Question: Note, that it must work with different number of lines in UILabel - 1,2,3 etc.
I've already found <URL> for multiline labels, as it masks the whole layer and fades out all lines.
I tried to make another CALayer with position calculated to be in the position of last line with desired width and used CAGradientLayer as mask and add this layer as sublayer of UILabel, it worked for static objects, but i use this UILabel in UITableViewCell and when it's tapped - <URL>, because it uses background color of UILabel when view layout its subviews, and also something wrong with x position calculation:
'''
extension UILabel {
func fadeOutLastLineEnd() { //Call in layoutSubviews
guard bounds.width > 0 else { return }
lineBreakMode = .byCharWrapping
let tmpLayer = CALayer()
let gradientWidth: CGFloat = 32
let numberOfLines = CGFloat(numberOfLines)
tmpLayer.backgroundColor = UIColor.white.cgColor
tmpLayer.frame = CGRect(x: layer.frame.width - gradientWidth,
y: layer.frame.height / numberOfLines,
width: gradientWidth,
height: layer.frame.height / numberOfLines)
let tmpGrLayer = CAGradientLayer()
tmpGrLayer.colors = [UIColor.white.cgColor, UIColor.clear.cgColor]
tmpGrLayer.startPoint = CGPoint(x: 1, y: 0)
tmpGrLayer.endPoint = CGPoint(x: 0, y: 0)
tmpGrLayer.frame = tmpLayer.bounds
tmpLayer.mask = tmpGrLayer
layer.addSublayer(tmpLayer)
}
}
'''
So, i need :
- - -
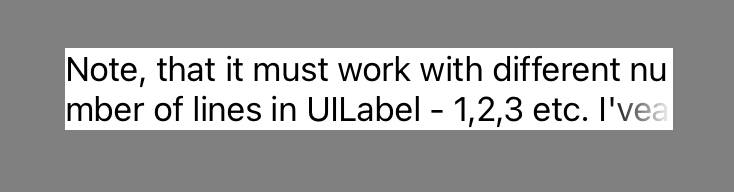
Answer: There are various ways to do this -- here's one approach.
We can mask a view by setting the 'layer.mask'. The areas of the mask will show-through, and the transparent areas will not.
So, what we need is a custom layer subclass that will look like this:
<URL>
This is an example that I'll call 'InvertedGradientLayer':
'''
class InvertedGradientLayer: CALayer {
public var lineHeight: CGFloat = 0
public var gradWidth: CGFloat = 0
override func draw(in inContext: CGContext) {
// fill all but the bottom "line height" with opaque color
inContext.setFillColor(UIColor.gray.cgColor)
var r = self.bounds
r.size.height -= lineHeight
inContext.fill(r)
// can be any color, we're going from Opaque to Clear
let colors = [UIColor.gray.cgColor, UIColor.gray.withAlphaComponent(0.0).cgColor]
let colorSpace = CGColorSpaceCreateDeviceRGB()
let colorLocations: [CGFloat] = [0.0, 1.0]
let gradient = CGGradient(colorsSpace: colorSpace, colors: colors as CFArray, locations: colorLocations)!
// start the gradient "grad width" from right edge
let startPoint = CGPoint(x: bounds.maxX - gradWidth, y: 0.5)
// end the gradient at the right edge, but
// probably want to leave the farthest-right 1 or 2 points
// completely transparent
let endPoint = CGPoint(x: bounds.maxX - 2.0, y: 0.5)
// gradient rect starts at the bottom of the opaque rect
r.origin.y = r.size.height - 1
// gradient rect height can extend below the bounds, becuase it will be clipped
r.size.height = bounds.height
inContext.addRect(r)
inContext.clip()
inContext.drawLinearGradient(gradient, start: startPoint, end: endPoint, options: .drawsBeforeStartLocation)
}
}
'''
Next, we'll make a 'UILabel' subclass that implements that 'InvertedGradientLayer' as a layer mask:
'''
class CornerFadeLabel: UILabel {
let ivgLayer = InvertedGradientLayer()
override func layoutSubviews() {
super.layoutSubviews()
guard let f = self.font, let t = self.text else { return }
// we only want to fade-out the last line if
// it would be clipped
let constraintRect = CGSize(width: bounds.width, height: .greatestFiniteMagnitude)
let boundingBox = t.boundingRect(with: constraintRect, options: .usesLineFragmentOrigin, attributes: [NSAttributedString.Key.font : f], context: nil)
if boundingBox.height <= bounds.height {
layer.mask = nil
return
}
layer.mask = ivgLayer
ivgLayer.lineHeight = f.lineHeight
ivgLayer.gradWidth = 60.0
ivgLayer.frame = bounds
ivgLayer.setNeedsDisplay()
}
}
'''
and here is a sample view controller showing it in use:
'''
class FadeVC: UIViewController {
let wordWrapFadeLabel: CornerFadeLabel = {
let v = CornerFadeLabel()
v.numberOfLines = 1
v.lineBreakMode = .byWordWrapping
return v
}()
let charWrapFadeLabel: CornerFadeLabel = {
let v = CornerFadeLabel()
v.numberOfLines = 1
v.lineBreakMode = .byCharWrapping
return v
}()
let normalLabel: UILabel = {
let v = UILabel()
v.numberOfLines = 1
return v
}()
let numLinesLabel: UILabel = {
let v = UILabel()
v.textAlignment = .center
return v
}()
var numLines: Int = 0
override func viewDidLoad() {
super.viewDidLoad()
view.backgroundColor = .systemBackground
let sampleText = "This is some example text that will wrap onto multiple lines and fade-out the bottom-right corner instead of truncating or clipping a last line."
wordWrapFadeLabel.text = sampleText
charWrapFadeLabel.text = sampleText
normalLabel.text = sampleText
let stack: UIStackView = {
let v = UIStackView()
v.axis = .vertical
v.spacing = 8
v.translatesAutoresizingMaskIntoConstraints = false
return v
}()
let bStack: UIStackView = {
let v = UIStackView()
v.axis = .horizontal
v.spacing = 8
v.translatesAutoresizingMaskIntoConstraints = false
return v
}()
let btnUP: UIButton = {
let v = UIButton()
let cfg = UIImage.SymbolConfiguration(pointSize: 28.0, weight: .bold, scale: .large)
let img = UIImage(systemName: "chevron.up.circle.fill", withConfiguration: cfg)
v.setImage(img, for: [])
v.tintColor = .systemGreen
v.widthAnchor.constraint(equalTo: v.heightAnchor).isActive = true
v.addTarget(self, action: #selector(btnUpTapped), for: .touchUpInside)
return v
}()
let btnDown: UIButton = {
let v = UIButton()
let cfg = UIImage.SymbolConfiguration(pointSize: 28.0, weight: .bold, scale: .large)
let img = UIImage(systemName: "chevron.down.circle.fill", withConfiguration: cfg)
v.setImage(img, for: [])
v.tintColor = .systemGreen
v.widthAnchor.constraint(equalTo: v.heightAnchor).isActive = true
v.addTarget(self, action: #selector(btnDownTapped), for: .touchUpInside)
return v
}()
bStack.addArrangedSubview(btnUP)
bStack.addArrangedSubview(numLinesLabel)
bStack.addArrangedSubview(btnDown)
let v1 = UILabel()
v1.text = "Word-wrapping"
v1.backgroundColor = UIColor(white: 0.95, alpha: 1.0)
let v2 = UILabel()
v2.text = "Character-wrapping"
v2.backgroundColor = UIColor(white: 0.95, alpha: 1.0)
let v3 = UILabel()
v3.text = "Normal Label (Truncate Tail)"
v3.backgroundColor = UIColor(white: 0.95, alpha: 1.0)
stack.addArrangedSubview(bStack)
stack.addArrangedSubview(v1)
stack.addArrangedSubview(wordWrapFadeLabel)
stack.addArrangedSubview(v2)
stack.addArrangedSubview(charWrapFadeLabel)
stack.addArrangedSubview(v3)
stack.addArrangedSubview(normalLabel)
stack.setCustomSpacing(20, after: bStack)
stack.setCustomSpacing(20, after: wordWrapFadeLabel)
stack.setCustomSpacing(20, after: charWrapFadeLabel)
view.addSubview(stack)
// dashed border views so we can see the lable frames
let wordBorderView = DashedView()
let charBorderView = DashedView()
let normalBorderView = DashedView()
wordBorderView.translatesAutoresizingMaskIntoConstraints = false
charBorderView.translatesAutoresizingMaskIntoConstraints = false
normalBorderView.translatesAutoresizingMaskIntoConstraints = false
view.addSubview(wordBorderView)
view.addSubview(charBorderView)
view.addSubview(normalBorderView)
let g = view.safeAreaLayoutGuide
NSLayoutConstraint.activate([
stack.topAnchor.constraint(equalTo: g.topAnchor, constant: 40.0),
stack.leadingAnchor.constraint(equalTo: g.leadingAnchor, constant: 60.0),
stack.trailingAnchor.constraint(equalTo: g.trailingAnchor, constant: -60.0),
wordBorderView.topAnchor.constraint(equalTo: wordWrapFadeLabel.topAnchor, constant: 0.0),
wordBorderView.leadingAnchor.constraint(equalTo: wordWrapFadeLabel.leadingAnchor, constant: 0.0),
wordBorderView.trailingAnchor.constraint(equalTo: wordWrapFadeLabel.trailingAnchor, constant: 0.0),
wordBorderView.bottomAnchor.constraint(equalTo: wordWrapFadeLabel.bottomAnchor, constant: 0.0),
charBorderView.topAnchor.constraint(equalTo: charWrapFadeLabel.topAnchor, constant: 0.0),
charBorderView.leadingAnchor.constraint(equalTo: charWrapFadeLabel.leadingAnchor, constant: 0.0),
charBorderView.trailingAnchor.constraint(equalTo: charWrapFadeLabel.trailingAnchor, constant: 0.0),
charBorderView.bottomAnchor.constraint(equalTo: charWrapFadeLabel.bottomAnchor, constant: 0.0),
normalBorderView.topAnchor.constraint(equalTo: normalLabel.topAnchor, constant: 0.0),
normalBorderView.leadingAnchor.constraint(equalTo: normalLabel.leadingAnchor, constant: 0.0),
normalBorderView.trailingAnchor.constraint(equalTo: normalLabel.trailingAnchor, constant: 0.0),
normalBorderView.bottomAnchor.constraint(equalTo: normalLabel.bottomAnchor, constant: 0.0),
])
// set initial number of lines to 1
btnUpTapped()
}
@objc func btnUpTapped() {
numLines += 1
numLinesLabel.text = "Num Lines: \(numLines)"
wordWrapFadeLabel.numberOfLines = numLines
charWrapFadeLabel.numberOfLines = numLines
normalLabel.numberOfLines = numLines
}
@objc func btnDownTapped() {
if numLines == 1 { return }
numLines -= 1
numLinesLabel.text = "Num Lines: \(numLines)"
wordWrapFadeLabel.numberOfLines = numLines
charWrapFadeLabel.numberOfLines = numLines
normalLabel.numberOfLines = numLines
}
}
'''
When running, it looks like this:
<URL>
The red dashed borders are there just so we can see the frames of the labels. Tapping the up/down arrows will increment/decrement the max number of lines to show in each label.